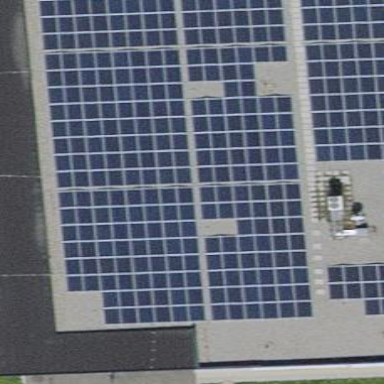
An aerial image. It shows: Solar power generator.